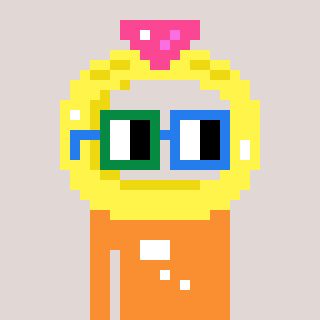
a pixel art character with square green and blue glasses, a ring-shaped head and a orange-colored body on a warm background